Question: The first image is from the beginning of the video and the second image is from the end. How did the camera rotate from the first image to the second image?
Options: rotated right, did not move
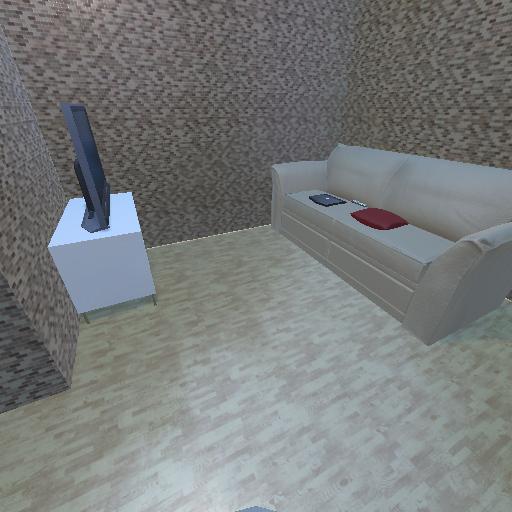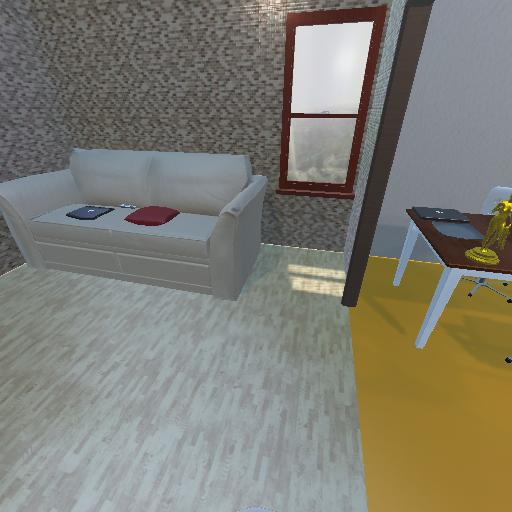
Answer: rotated right